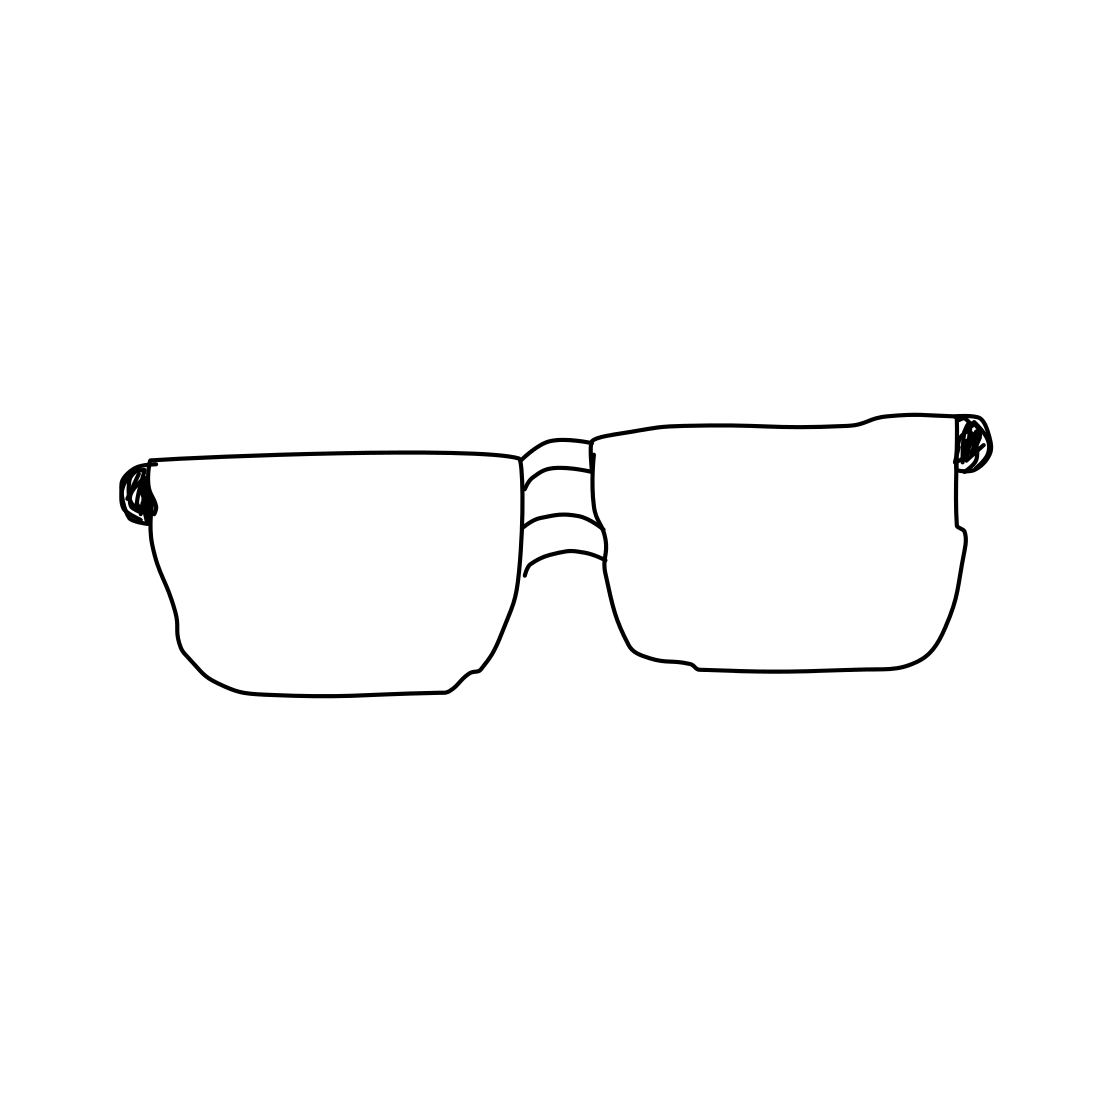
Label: eyeglasses